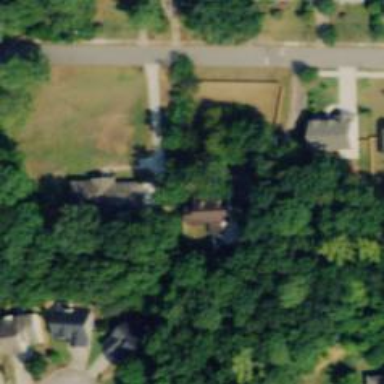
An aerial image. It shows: Driveway.